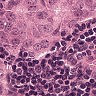
Metastatic tissue present: yes